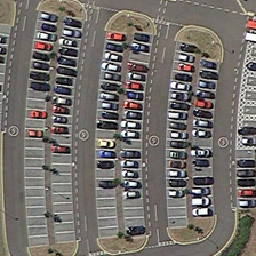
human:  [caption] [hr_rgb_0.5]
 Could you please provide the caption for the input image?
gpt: There are a lot of cars in the parking lot.

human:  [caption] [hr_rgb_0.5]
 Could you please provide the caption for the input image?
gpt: A bunch of cars parked in the parking lot.

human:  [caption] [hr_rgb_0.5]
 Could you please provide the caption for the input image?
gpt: There are many cars in the parking lot

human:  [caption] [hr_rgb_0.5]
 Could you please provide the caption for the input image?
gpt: a lot of cars parked in the parking lot.

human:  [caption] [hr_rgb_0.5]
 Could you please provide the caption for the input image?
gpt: There are many cars parked in the parking lot.